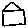
Label: house